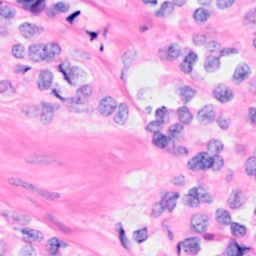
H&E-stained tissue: Breast